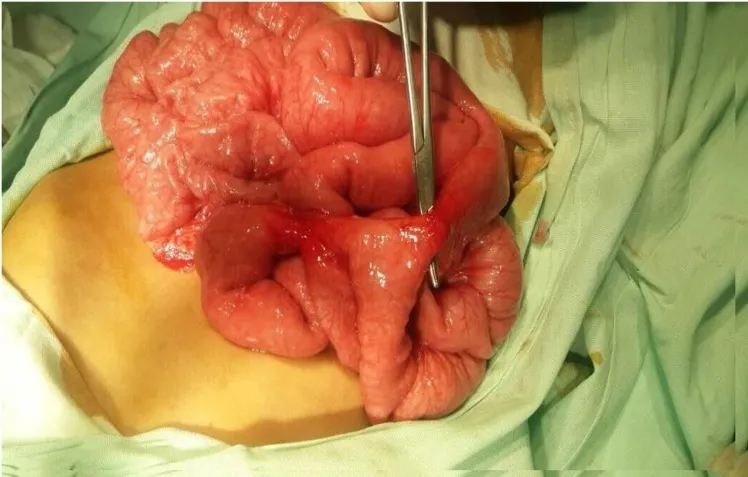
Entero-enteric fistula.
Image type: medical_photograph (other_medical_photograph)